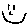
Label: smiley face